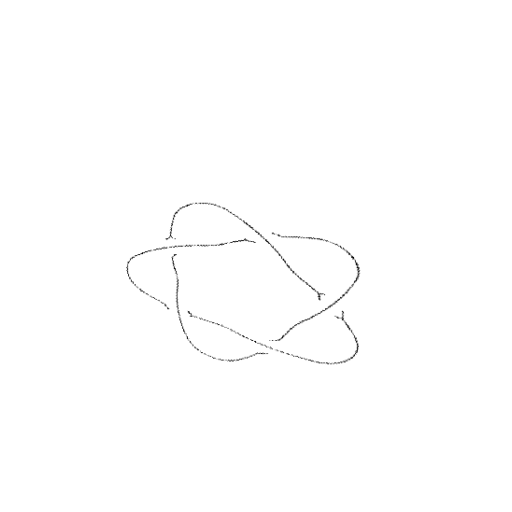
Crossing number: 5